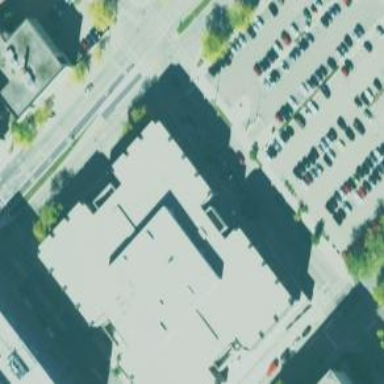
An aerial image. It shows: Government office building.